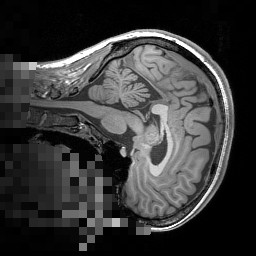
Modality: T1w
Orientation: sagittal
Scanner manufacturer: siemens
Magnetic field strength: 3 T
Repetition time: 1.5 s
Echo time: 0.00291 s